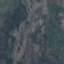
Land use / land cover class: HerbaceousVegetation